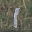
Label: 1